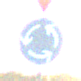
Verkehrszeichen: Kreisverkehr
Zusatzzeichen oben: VorfahrtGewaehren
Umgebung: Outdoor, Nature
Tageszeit: SunriseSunset
Wetter: PartlyCloudy
Licht: Natural
Jahreszeit: NotSpecified
Kontrast: MediumContrast